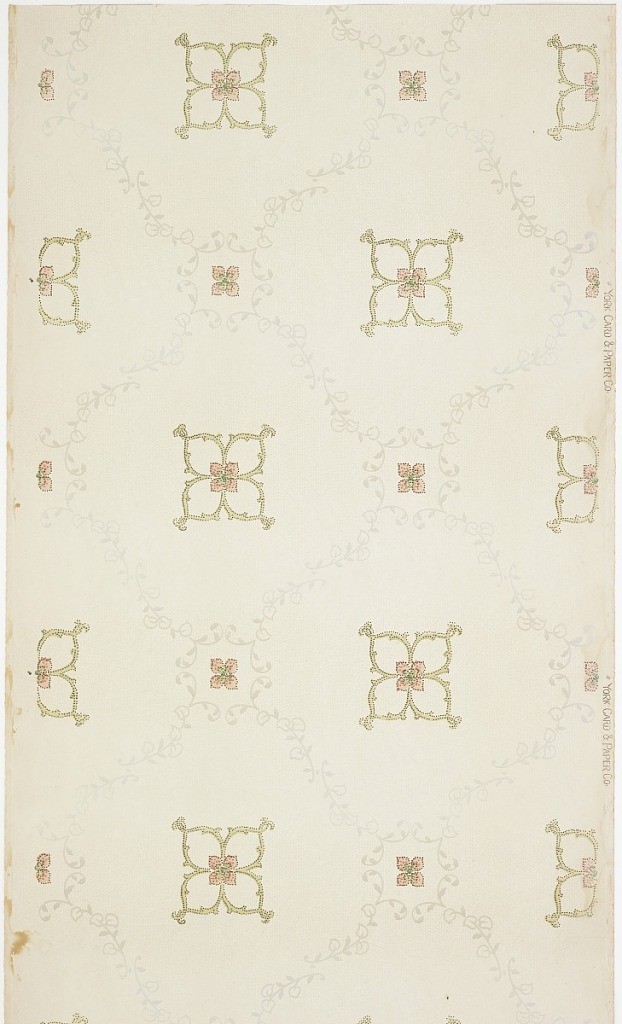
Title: Ceiling paper
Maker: York Card & Paper Co., 1891
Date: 1905–1915
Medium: Machine-printed paper
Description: Trellis or grid pattern with a folaite quatrefoil motif in the center of each grid, and a four-petaled flower in a square where the lines would intersect. Printed in pink, green, and gray on light off-white ground.